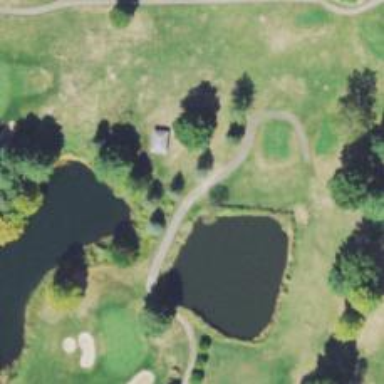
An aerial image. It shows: Golf cartpath that is also road path.